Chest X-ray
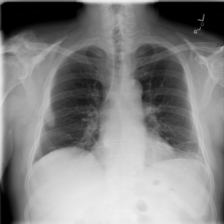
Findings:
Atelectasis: negative
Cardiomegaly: negative
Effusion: negative
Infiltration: negative
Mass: negative
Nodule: negative
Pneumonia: negative
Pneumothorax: negative
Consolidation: negative
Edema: negative
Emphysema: negative
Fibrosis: negative
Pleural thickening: negative
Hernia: negative